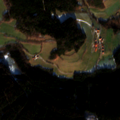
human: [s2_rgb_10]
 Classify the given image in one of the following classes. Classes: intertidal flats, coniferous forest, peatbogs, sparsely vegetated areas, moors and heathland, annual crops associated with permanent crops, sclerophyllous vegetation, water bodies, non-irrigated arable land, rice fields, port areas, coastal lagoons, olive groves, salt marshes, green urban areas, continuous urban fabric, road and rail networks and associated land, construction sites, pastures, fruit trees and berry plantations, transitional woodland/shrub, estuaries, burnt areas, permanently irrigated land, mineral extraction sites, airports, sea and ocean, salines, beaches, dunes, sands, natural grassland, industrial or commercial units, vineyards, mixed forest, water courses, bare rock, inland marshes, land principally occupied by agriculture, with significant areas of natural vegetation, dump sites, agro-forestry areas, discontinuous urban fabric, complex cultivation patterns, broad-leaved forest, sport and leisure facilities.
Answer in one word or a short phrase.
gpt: complex cultivation patterns, land principally occupied by agriculture, with significant areas of natural vegetation, mixed forest